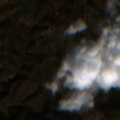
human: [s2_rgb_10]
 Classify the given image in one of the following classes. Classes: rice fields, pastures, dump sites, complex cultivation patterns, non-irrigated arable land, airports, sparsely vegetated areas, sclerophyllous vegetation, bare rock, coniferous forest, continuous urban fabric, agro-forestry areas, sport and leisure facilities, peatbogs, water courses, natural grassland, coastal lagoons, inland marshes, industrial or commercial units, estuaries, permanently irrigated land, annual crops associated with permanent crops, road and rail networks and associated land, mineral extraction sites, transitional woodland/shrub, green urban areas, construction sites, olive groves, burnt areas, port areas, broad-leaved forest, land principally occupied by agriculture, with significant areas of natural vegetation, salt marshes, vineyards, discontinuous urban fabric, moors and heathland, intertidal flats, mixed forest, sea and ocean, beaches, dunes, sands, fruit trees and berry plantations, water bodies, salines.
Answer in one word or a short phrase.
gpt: non-irrigated arable land, agro-forestry areas, broad-leaved forest, coniferous forest, transitional woodland/shrub